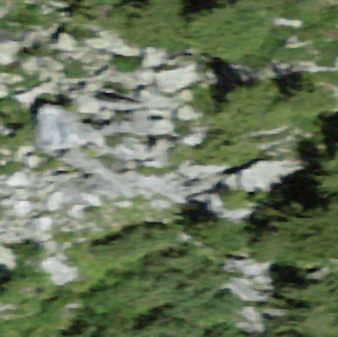
Label: bouldering_area